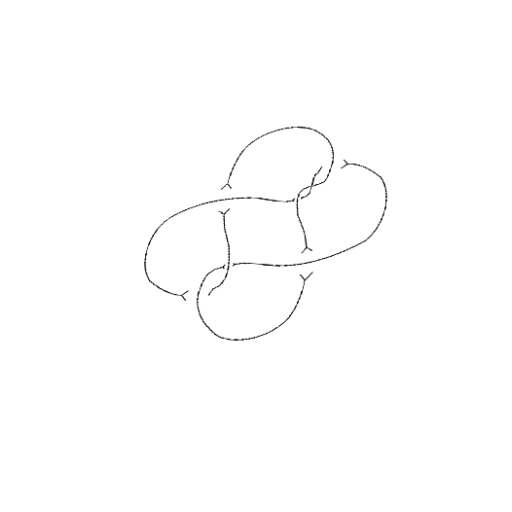
Crossing number: 7